Question: When I try to show an android xml file in the graphical layout in Eclipse I get this message: pick preview layout from the Fragment Layout context menu. I follow the instruction by right clicking the layout --> Fragment Layout --> Choose layout. However, when I try to choose my layout (the file that of some reason can't be displayed) I get this error: "Cyclic include, not valid". I can choose all other layouts such as androids predefined list_content.
What am I doing wrong?
Here is my xml:
'''
<fragment xmlns:android="http://schemas.android.com/apk/res/android"
android:id="@+id/example_id"
android:name="com.example.test.MainFragment"
android:layout_width="match_parent"
android:layout_height="match_parent" />
'''
and here is my java:
'''
public class MainActivity extends FragmentActivity {
@Override
protected void onCreate(Bundle savedInstanceState) {
super.onCreate(savedInstanceState);
setContentView(R.layout.activity_main);
}
}
'''
Here is a print screen:

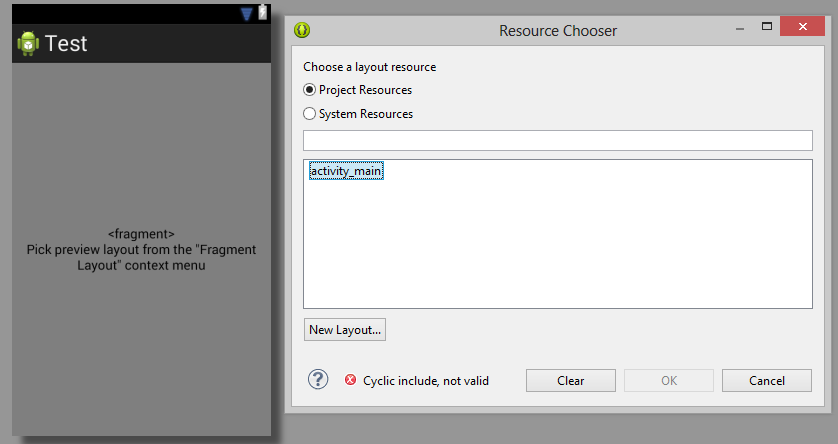
Answer: After getting pointed in the right direction by @MiStr in the comments to his answer I understood that the reason I got the cyclic include error were quite obvious. I was trying to set the preview layout of the fragment to a view that contained the fragment. The preview layout should be the root layout of the fragment, not the fragment itself... The root layout is the layout that is returned by the fragments 'onCreateView()' method. More info here <URL>
ListFragment automatically creates a root layout so that you don't have to override the onCreateView() method. Eclipse (I don't know about android studio) should automatically preview a sample list however for ListFragment.